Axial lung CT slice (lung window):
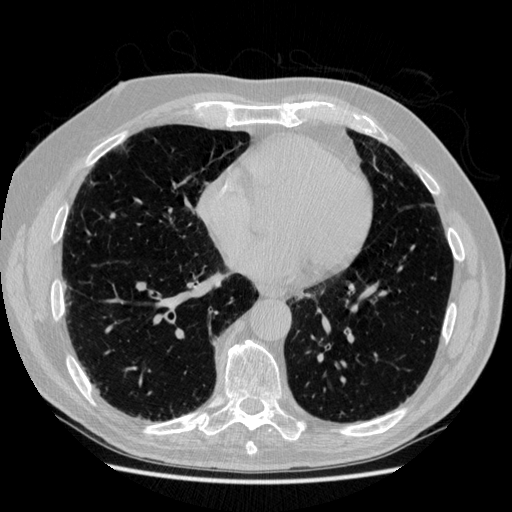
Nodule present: no